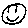
Label: smiley face